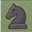
Piece: bN